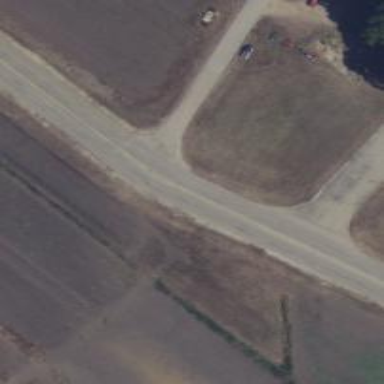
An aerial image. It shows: View of taxiway at the airport.